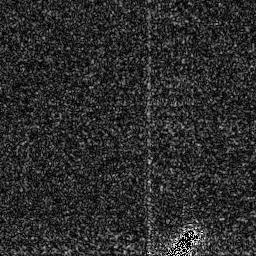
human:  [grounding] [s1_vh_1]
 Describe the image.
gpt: In the satellite image, there is  <ref>1 medium ship </ref> <box>[[62, 89, 78, 99, 0]]</box> located at bottom right.